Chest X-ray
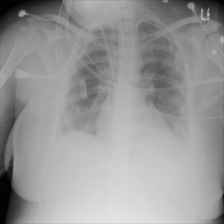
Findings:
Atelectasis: negative
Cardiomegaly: negative
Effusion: negative
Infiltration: negative
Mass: negative
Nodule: negative
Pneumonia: negative
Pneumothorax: negative
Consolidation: negative
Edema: negative
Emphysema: negative
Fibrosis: negative
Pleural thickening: negative
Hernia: negative